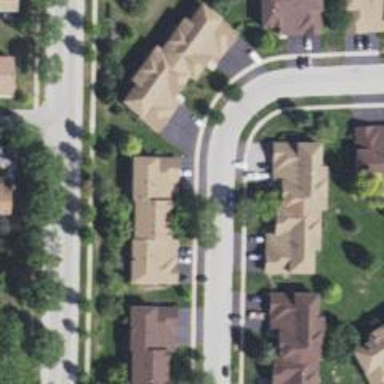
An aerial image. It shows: Living street.